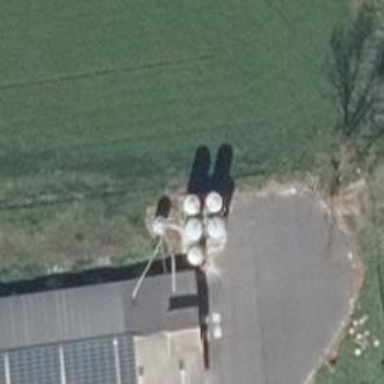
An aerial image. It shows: Silo.